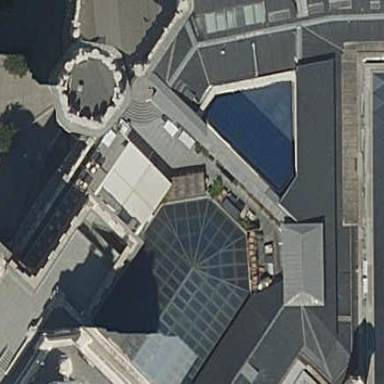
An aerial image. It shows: The roof of the building is made of glass and has mansard shape.